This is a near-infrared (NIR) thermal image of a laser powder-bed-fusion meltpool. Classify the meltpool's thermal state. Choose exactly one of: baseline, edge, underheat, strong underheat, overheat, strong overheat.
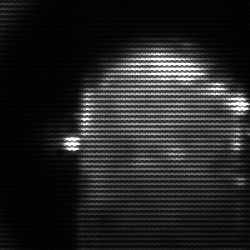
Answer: baseline